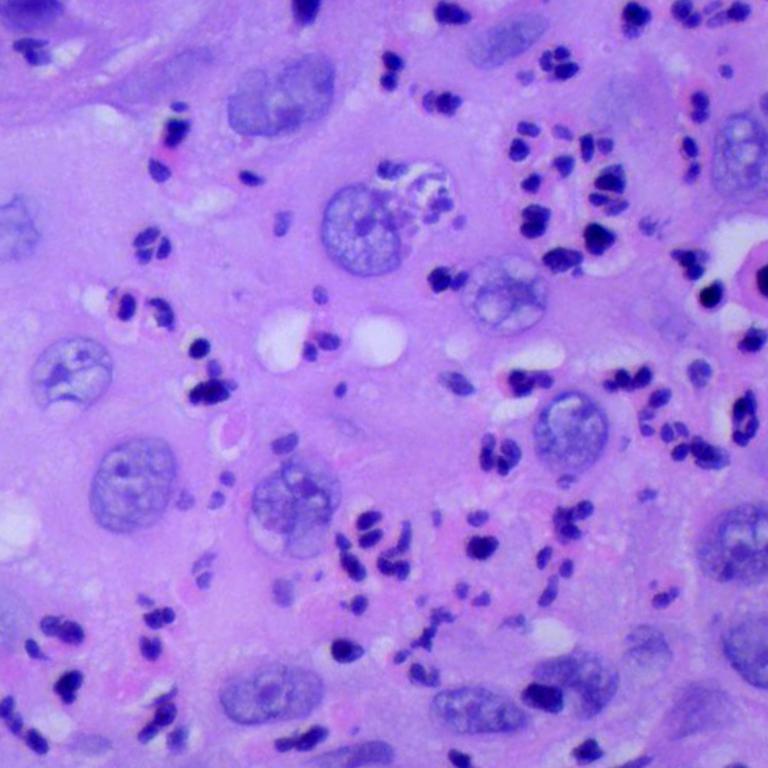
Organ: lung
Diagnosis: squamous carcinomas